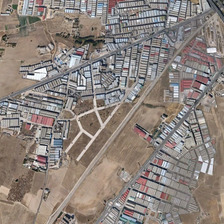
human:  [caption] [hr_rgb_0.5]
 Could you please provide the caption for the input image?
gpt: many buildings and bareland are in an industrial area .

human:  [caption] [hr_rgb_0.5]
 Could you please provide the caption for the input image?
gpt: many buildings and bareland are in an industrial area .

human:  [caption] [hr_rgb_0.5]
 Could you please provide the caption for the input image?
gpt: many buildings and bareland are in an industrial area .

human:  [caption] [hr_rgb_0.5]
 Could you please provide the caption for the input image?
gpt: many buildings and bareland are in an industrial area .

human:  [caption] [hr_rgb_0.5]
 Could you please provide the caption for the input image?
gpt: many buildings and bareland are in an industrial area .